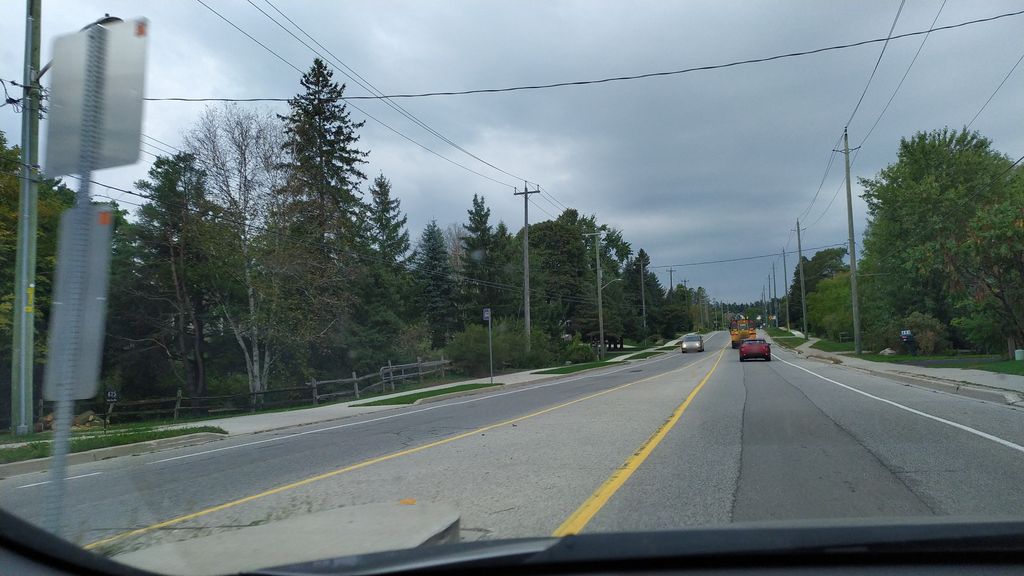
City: kitchener-waterloo